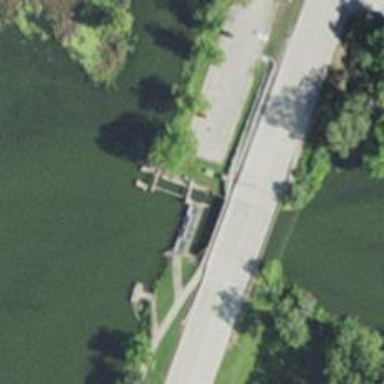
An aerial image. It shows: Lock gate along waterway.